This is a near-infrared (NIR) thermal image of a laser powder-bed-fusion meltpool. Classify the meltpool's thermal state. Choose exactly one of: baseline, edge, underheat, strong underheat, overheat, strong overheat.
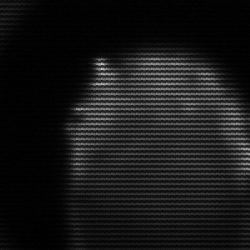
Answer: edge